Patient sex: M
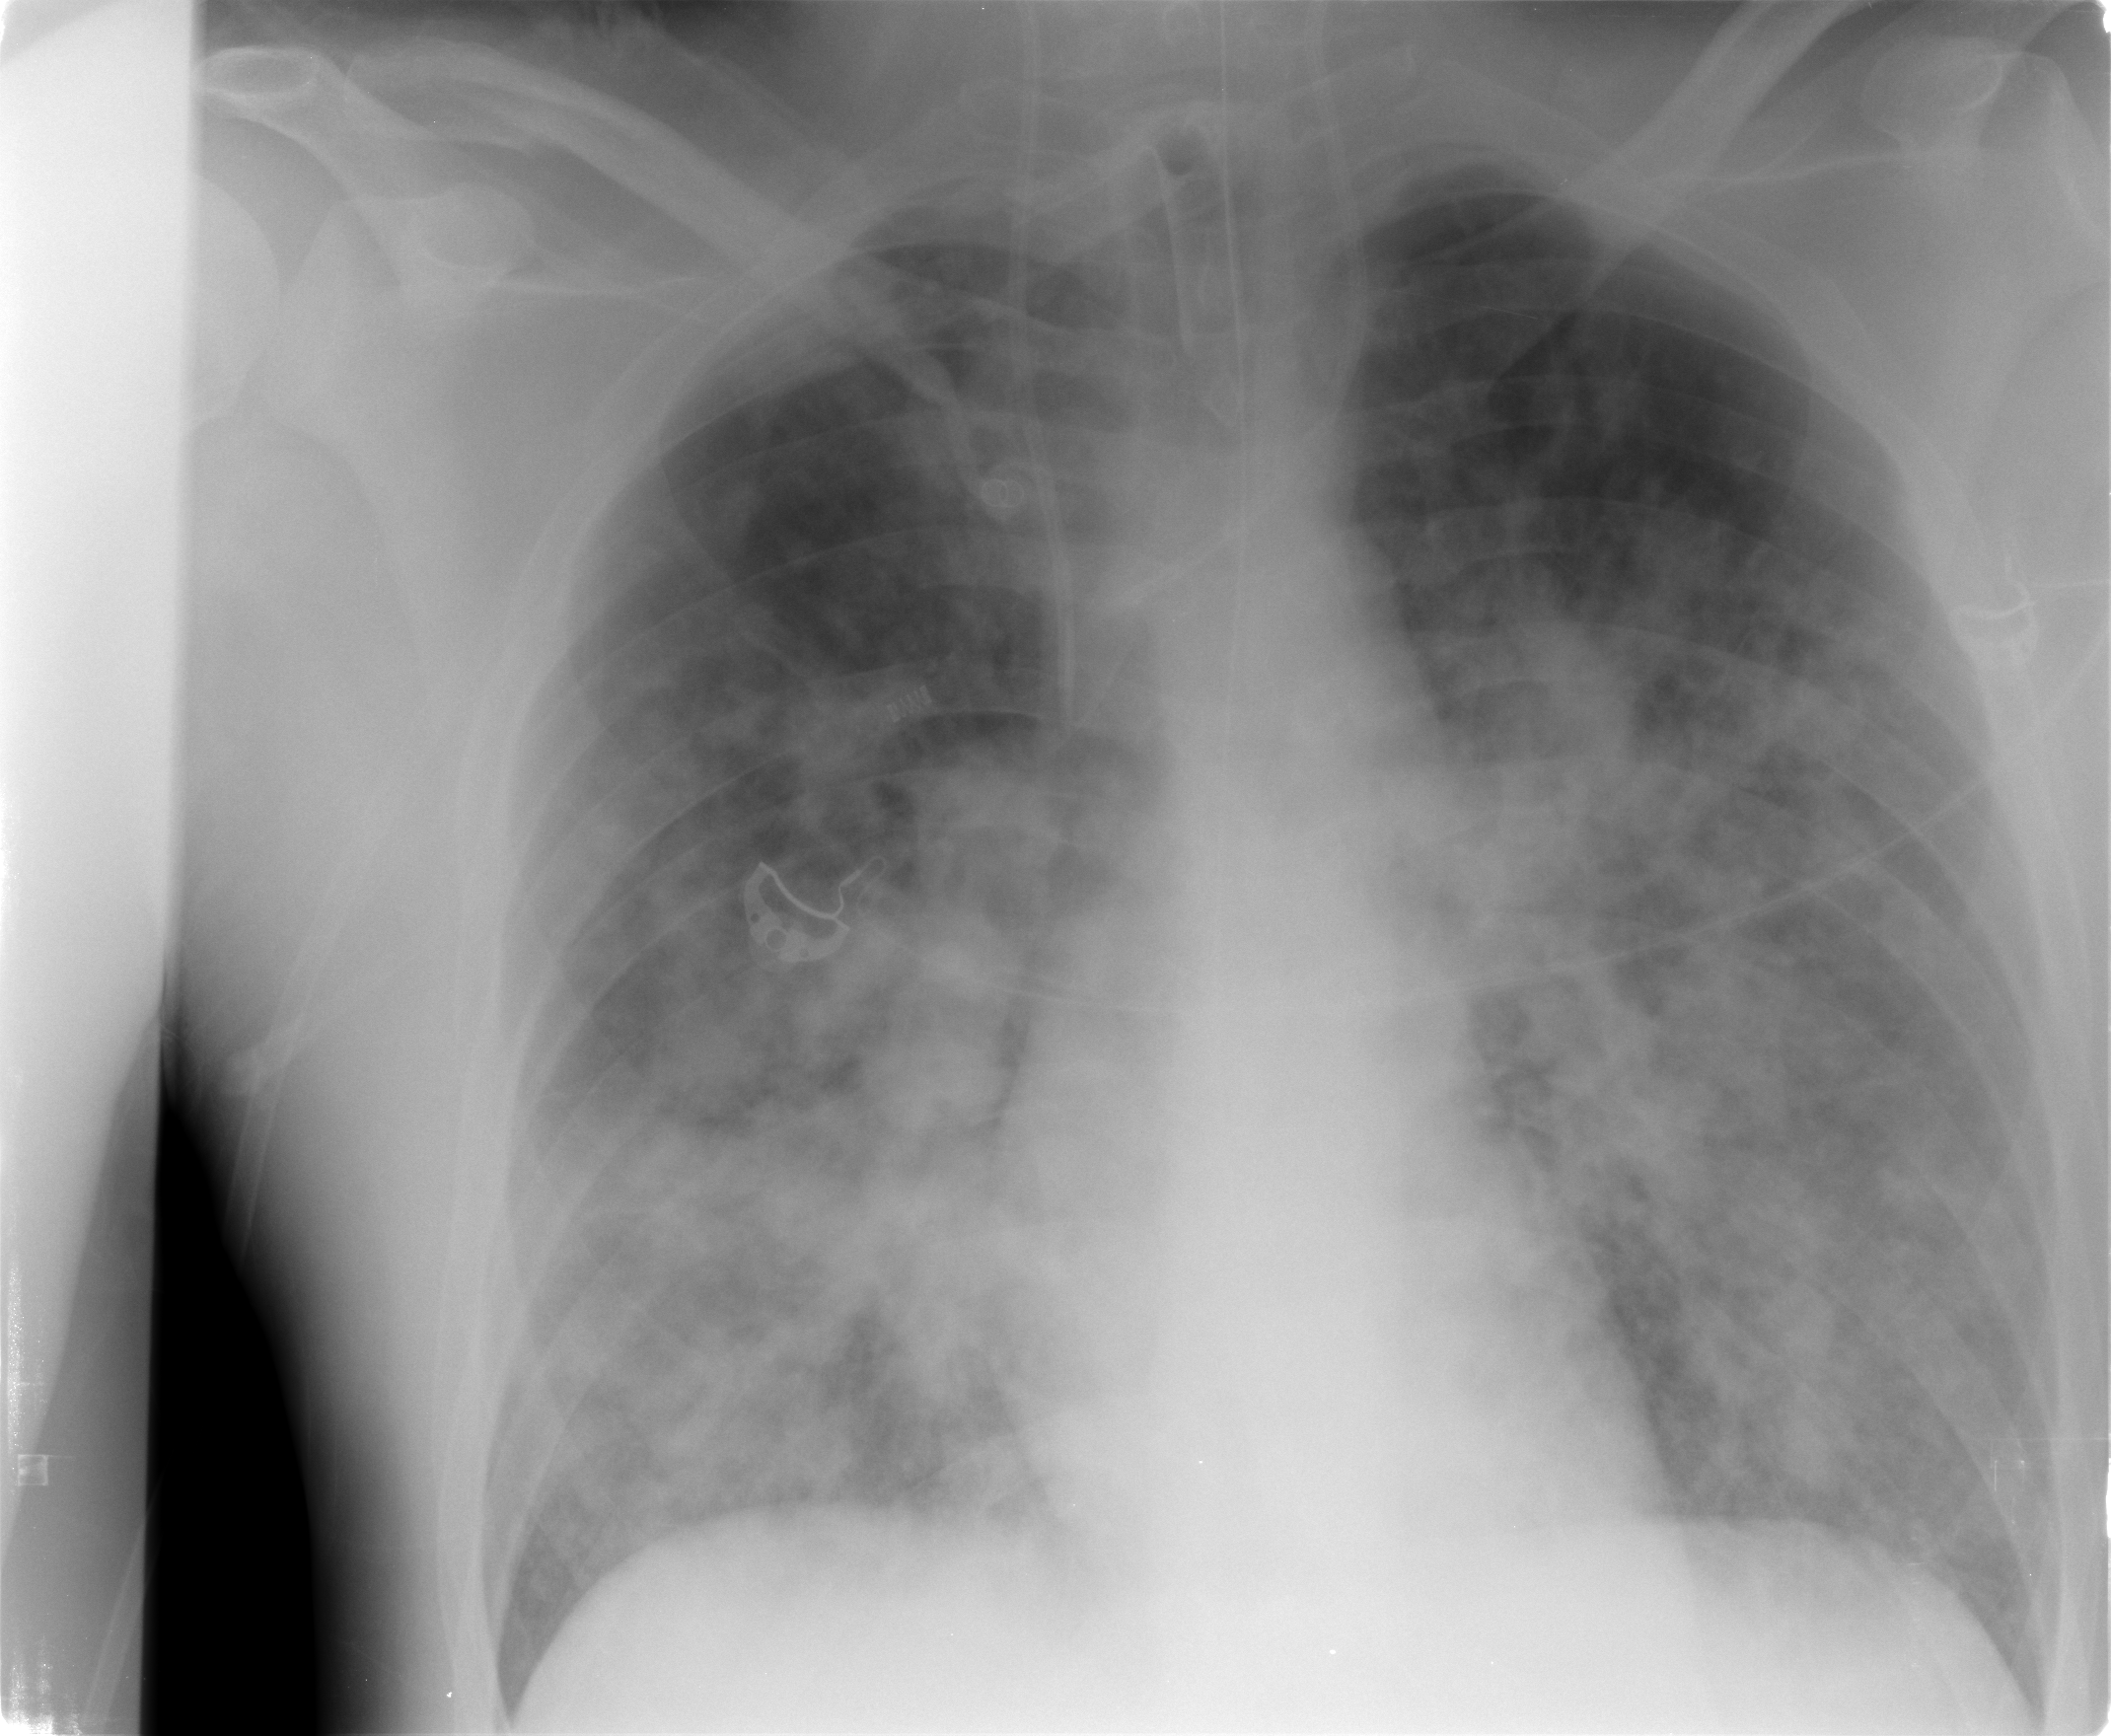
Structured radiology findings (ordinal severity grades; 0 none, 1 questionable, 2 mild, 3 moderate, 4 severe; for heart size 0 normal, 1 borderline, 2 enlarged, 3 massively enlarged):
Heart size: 0
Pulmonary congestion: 1
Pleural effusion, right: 0
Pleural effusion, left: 0
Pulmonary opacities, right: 3
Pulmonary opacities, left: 3
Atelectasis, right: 0
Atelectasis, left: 0